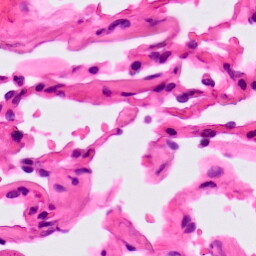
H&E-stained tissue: Lung